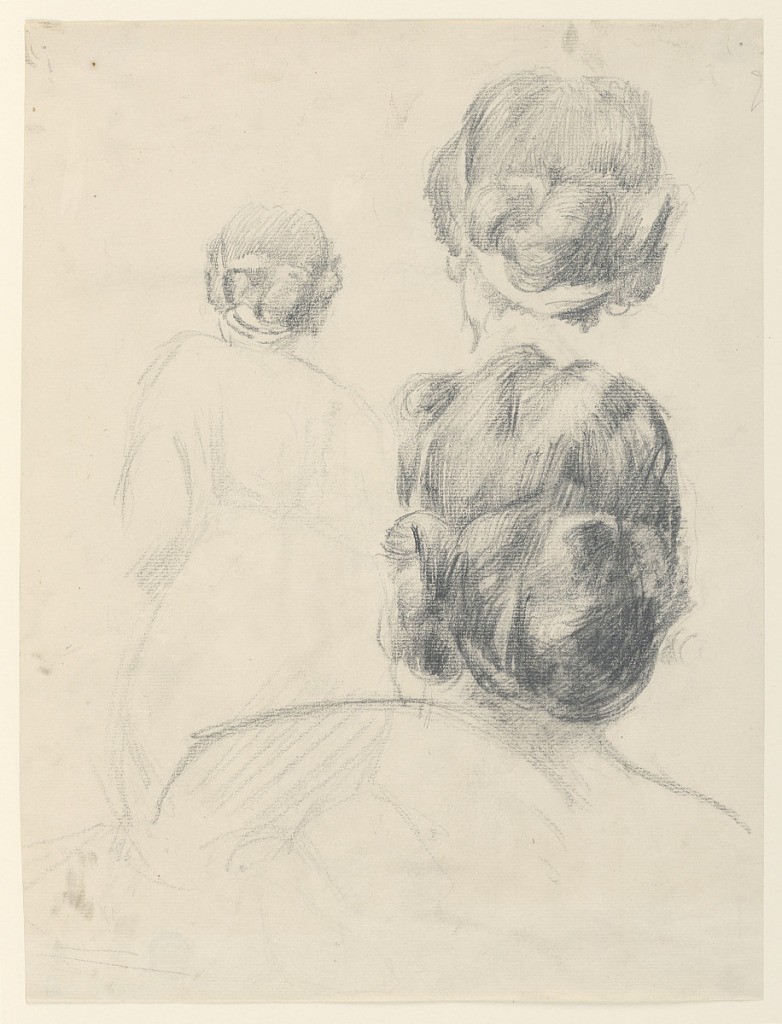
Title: Study for a woman, “Vintage Festival,” Mendelssohn Glee Club, New York, NY
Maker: Robert Frederick Blum, American, 1857–1903
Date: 1895–1898
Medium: Pastel crayon, graphite on laid paper
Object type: Drawing
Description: Three sketches of a female figure's head and neck. That at left is in a small scale and shows a sketch of the body. The lower one in the right row is in the biggest scale of three designs and shows the outlines of the shoulder.